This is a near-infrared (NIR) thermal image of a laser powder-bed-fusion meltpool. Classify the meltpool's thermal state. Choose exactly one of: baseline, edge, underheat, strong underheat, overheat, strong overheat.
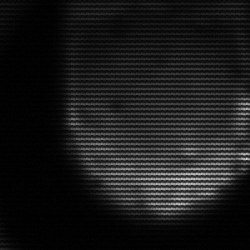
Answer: edge